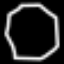
Label: octagon